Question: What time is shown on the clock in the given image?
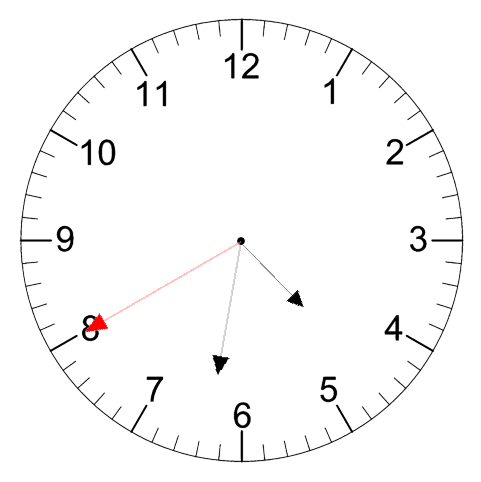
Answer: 04:31:40